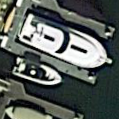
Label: Civil_yacht